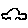
Label: car